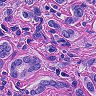
Metastatic tissue present: yes